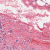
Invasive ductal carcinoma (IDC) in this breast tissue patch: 1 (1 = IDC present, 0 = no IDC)